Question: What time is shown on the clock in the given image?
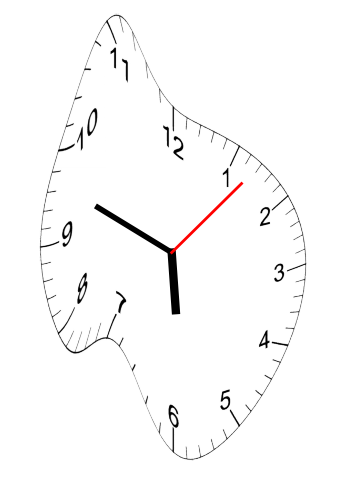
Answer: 05:48:07